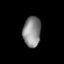
Tissue: prostate
Cell type: T cells
Senescence score: 0.3458
Nuclear area (px): 533
Mean DAPI intensity: 136.417